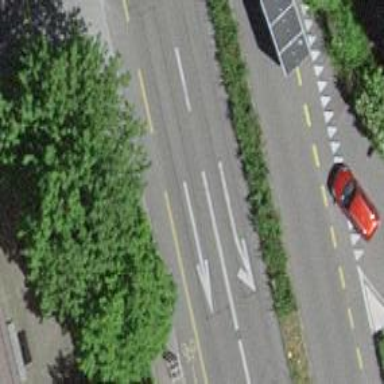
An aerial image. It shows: Secondary road with asphalt surface and designated cycle lane.